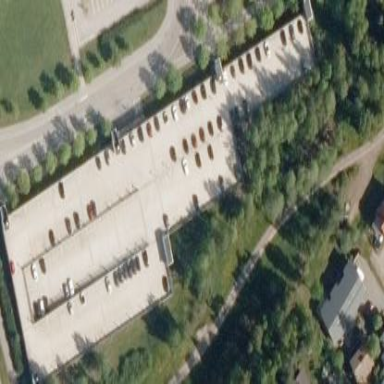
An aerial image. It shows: Multi-storey parking building.